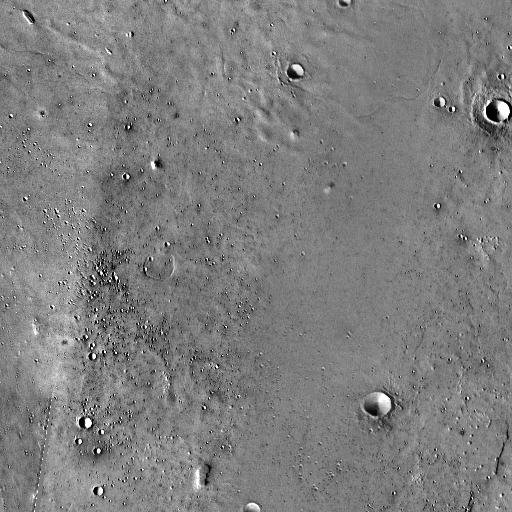
Crater classes present: Background, Other, Buried, Secondary